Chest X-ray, PA view. Patient: 66 years old, sex M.
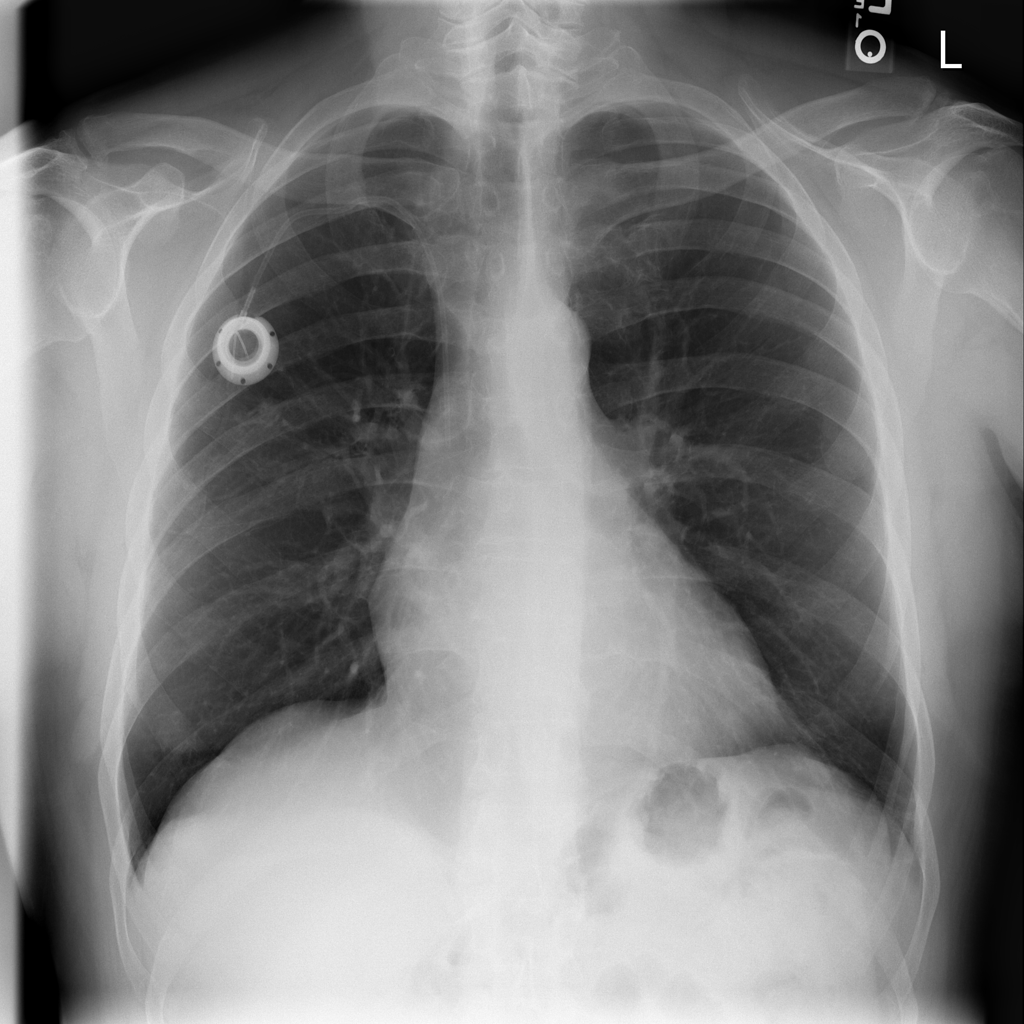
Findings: No Finding